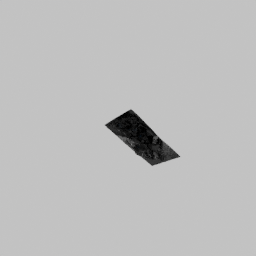
Label: nature